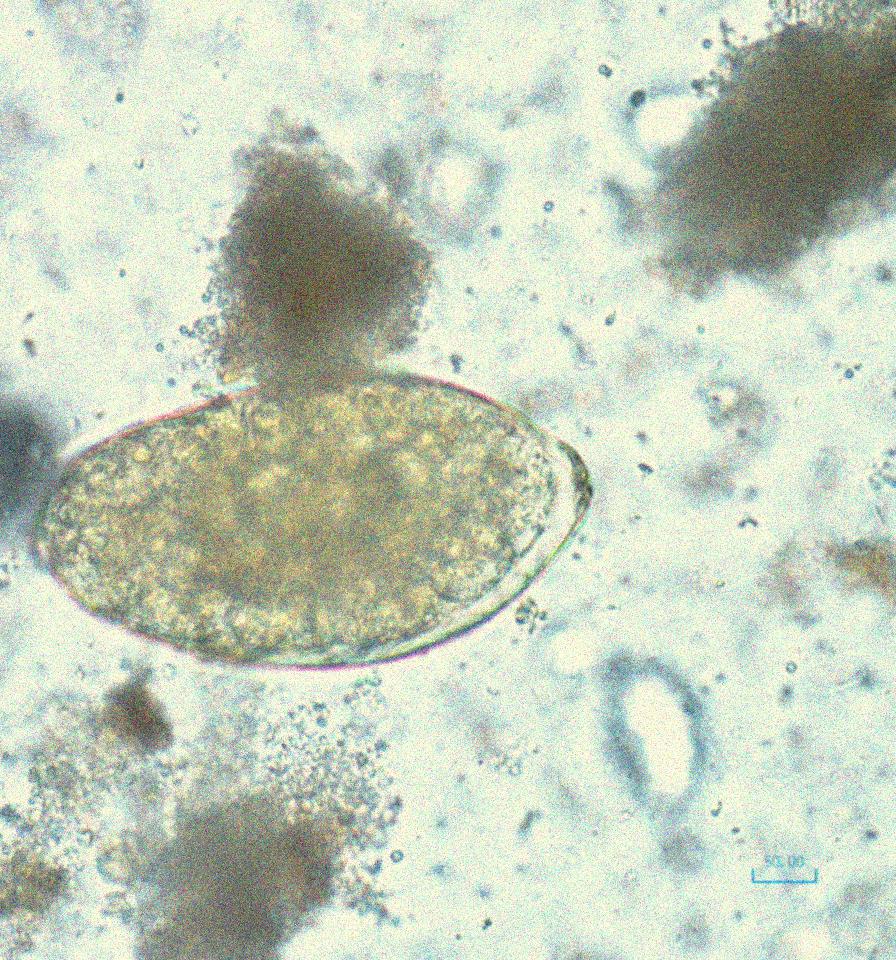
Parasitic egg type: Fasciolopsis buski